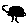
Label: tree